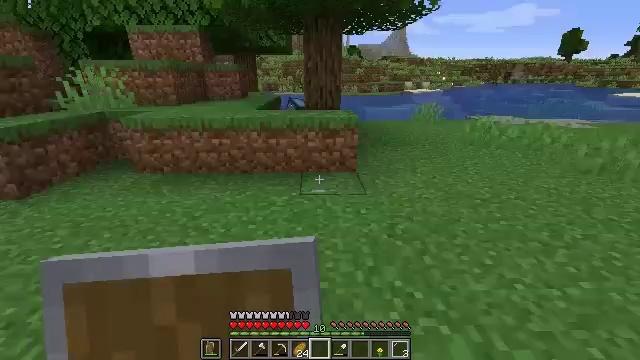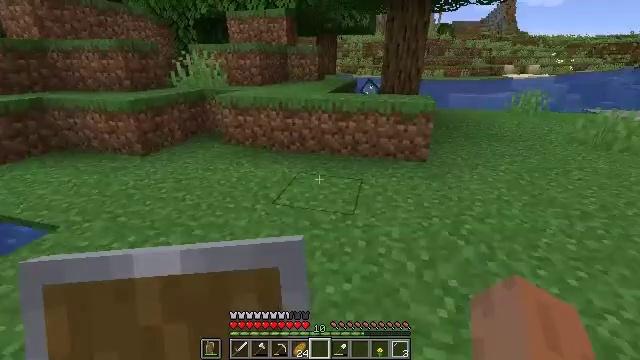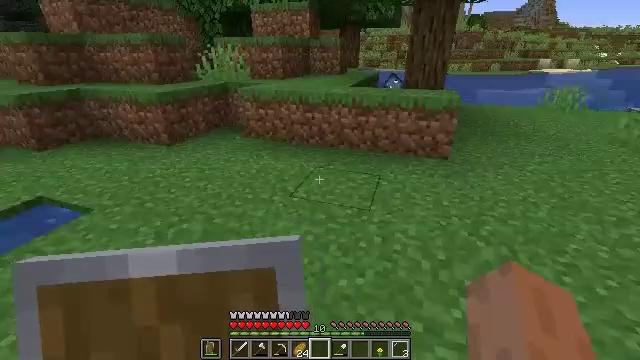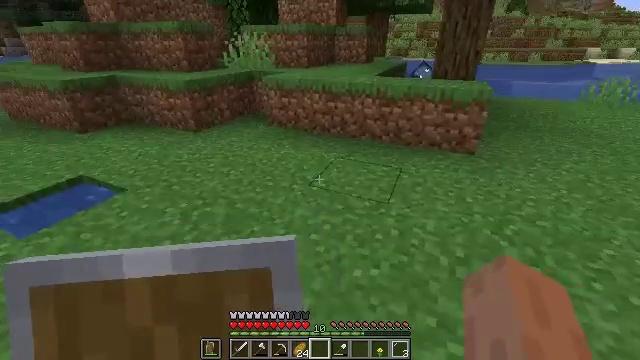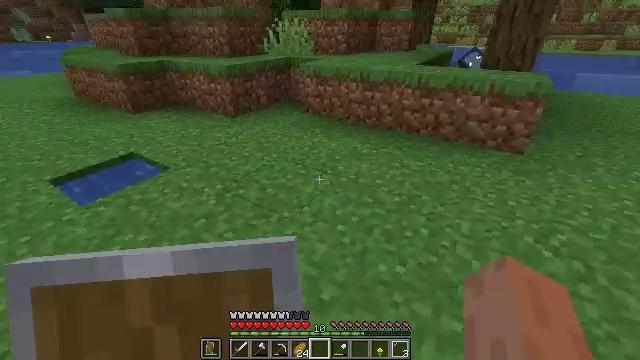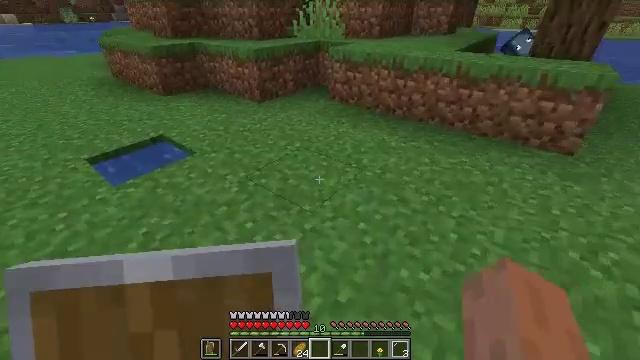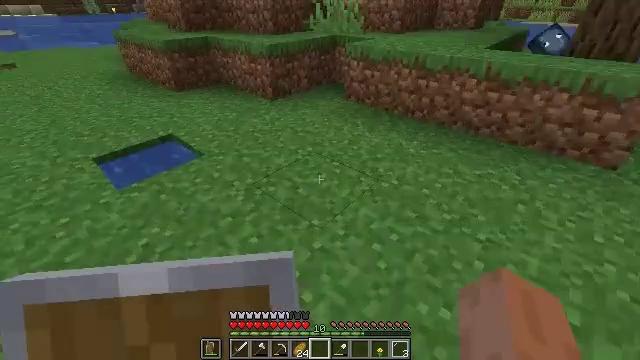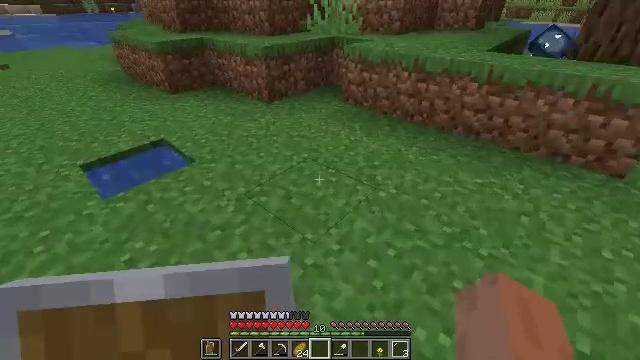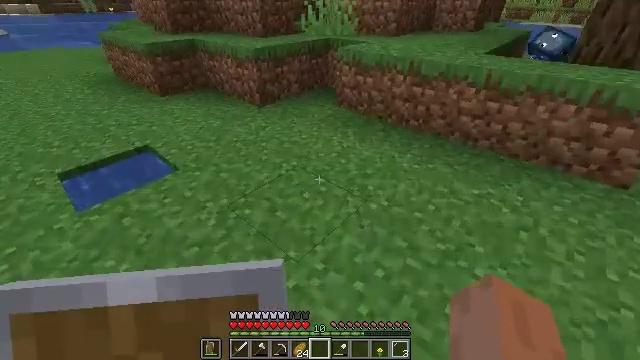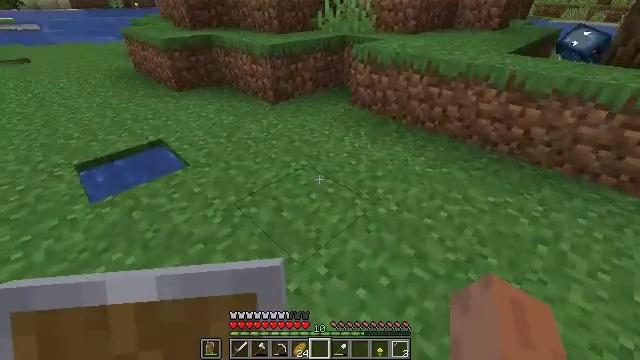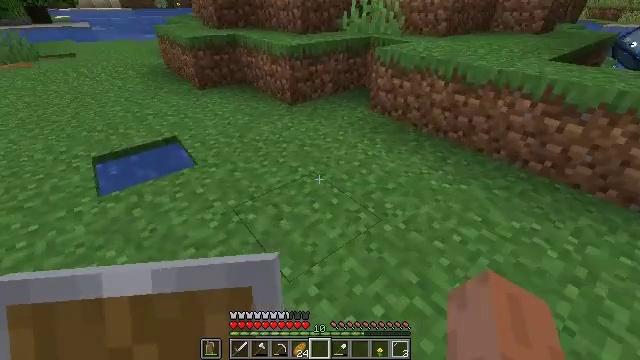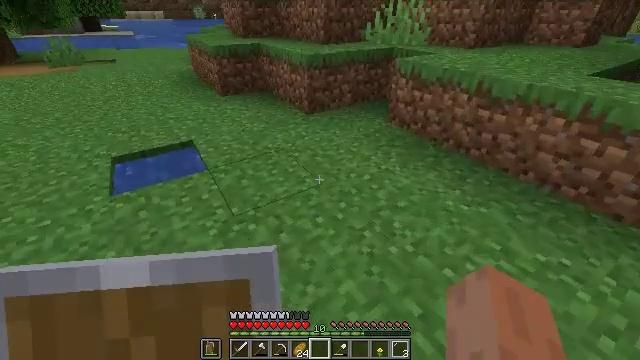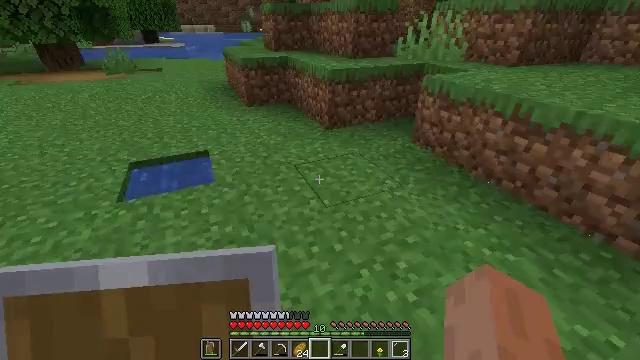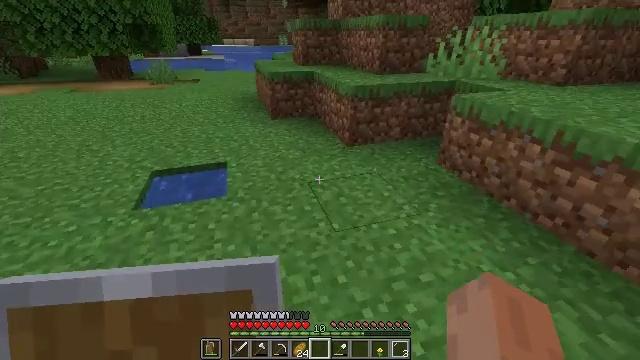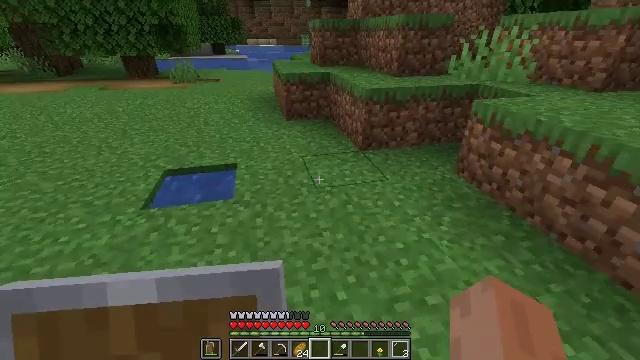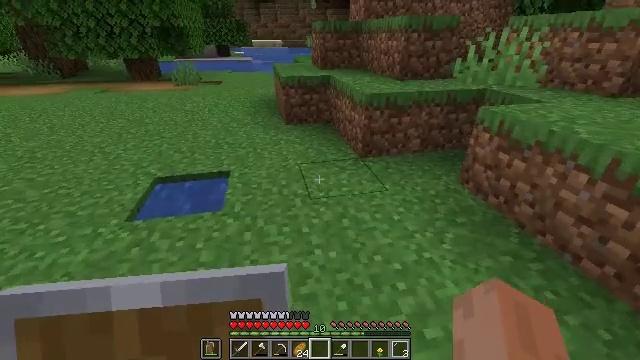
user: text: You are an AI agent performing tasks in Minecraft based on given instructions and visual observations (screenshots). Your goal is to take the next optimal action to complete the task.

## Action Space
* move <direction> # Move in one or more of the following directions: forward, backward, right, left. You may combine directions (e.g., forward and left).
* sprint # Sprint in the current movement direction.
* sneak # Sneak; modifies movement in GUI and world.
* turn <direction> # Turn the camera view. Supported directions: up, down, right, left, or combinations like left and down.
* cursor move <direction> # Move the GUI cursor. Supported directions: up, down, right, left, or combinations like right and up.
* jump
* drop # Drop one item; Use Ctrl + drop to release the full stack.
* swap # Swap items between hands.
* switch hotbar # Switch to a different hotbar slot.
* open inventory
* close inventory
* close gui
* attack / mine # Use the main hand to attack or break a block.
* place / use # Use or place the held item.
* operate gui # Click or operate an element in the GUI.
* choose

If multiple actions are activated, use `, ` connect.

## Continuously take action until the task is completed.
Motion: motion action
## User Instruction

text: Craft an iron hoe.
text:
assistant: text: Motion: turn left and down
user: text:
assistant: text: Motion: turn left and down
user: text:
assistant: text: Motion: turn left and down
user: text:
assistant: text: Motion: move forward, turn left and down
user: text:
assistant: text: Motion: move forward, turn left and down
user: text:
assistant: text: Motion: move forward, turn left and down
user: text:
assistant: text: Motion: move forward and move right
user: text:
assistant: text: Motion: move forward and move right
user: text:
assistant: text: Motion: move forward and move right, turn left
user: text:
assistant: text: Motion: move forward and move right, turn left
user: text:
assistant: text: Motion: move forward and move right, turn left and up
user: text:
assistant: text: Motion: move forward and move right, turn left and up
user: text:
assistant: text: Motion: move forward and move right, turn left and up
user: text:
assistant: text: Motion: move forward and move right, turn left
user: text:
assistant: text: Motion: move forward, turn left
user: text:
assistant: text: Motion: move forward
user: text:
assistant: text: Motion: move forward
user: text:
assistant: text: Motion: move forward
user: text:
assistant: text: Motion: move forward, turn down
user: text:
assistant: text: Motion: move forward, turn down
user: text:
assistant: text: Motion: move forward, turn right and down
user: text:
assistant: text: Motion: turn right and down
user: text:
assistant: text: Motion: no_op
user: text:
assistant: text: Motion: no_op
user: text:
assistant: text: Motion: turn right
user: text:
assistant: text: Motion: no_op
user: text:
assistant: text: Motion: move back
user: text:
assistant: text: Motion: move back
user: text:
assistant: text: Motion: move back, turn left
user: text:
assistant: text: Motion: move back, turn left